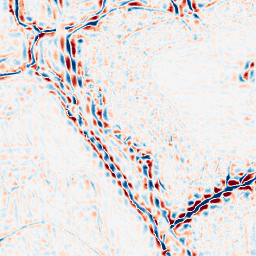
Category: wavelet
Decomposition family: wavelet_biorthogonal
Decomposition parameters: wavelet: bior3.5
level: 3
Upsampling method: cubic_mitchell
Upsampling parameters: scale: 8
Upsampling scale: 8